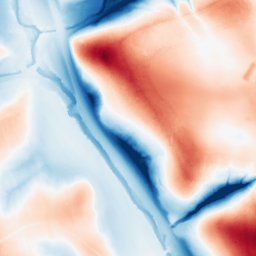
Category: edge_preserving
Decomposition family: guided
Decomposition parameters: radius: 32
eps: 1
Upsampling method: bicubic
Upsampling parameters: scale: 8
Upsampling scale: 8